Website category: university
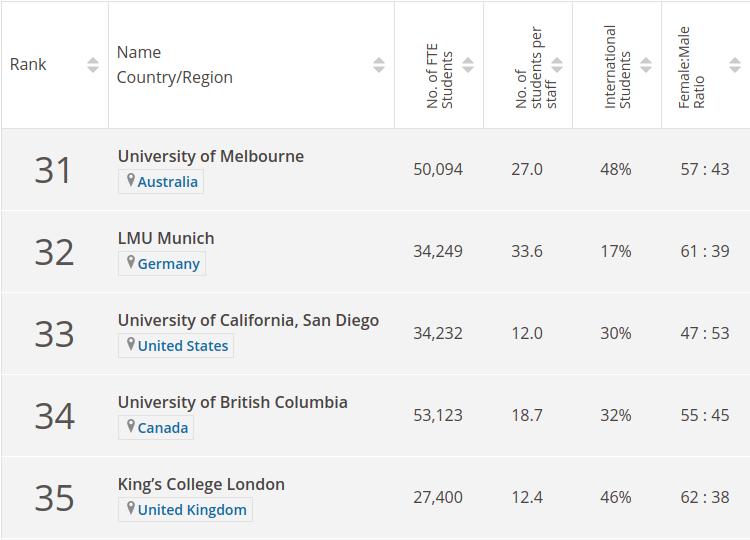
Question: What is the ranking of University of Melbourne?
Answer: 31

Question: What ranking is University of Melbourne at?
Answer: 31

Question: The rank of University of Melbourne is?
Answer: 31

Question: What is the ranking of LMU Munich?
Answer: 32

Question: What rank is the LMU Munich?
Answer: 32

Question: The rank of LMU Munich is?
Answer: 32

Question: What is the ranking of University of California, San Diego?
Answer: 33

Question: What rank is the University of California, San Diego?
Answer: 33

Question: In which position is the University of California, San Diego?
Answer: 33

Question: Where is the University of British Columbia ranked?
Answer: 34

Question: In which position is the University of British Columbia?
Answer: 34

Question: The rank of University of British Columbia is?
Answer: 34

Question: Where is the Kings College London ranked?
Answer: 35

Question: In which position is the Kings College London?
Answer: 35

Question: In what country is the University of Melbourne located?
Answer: Australia

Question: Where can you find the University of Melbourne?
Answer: Australia

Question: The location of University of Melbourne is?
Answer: Australia

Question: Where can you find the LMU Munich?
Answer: Germany

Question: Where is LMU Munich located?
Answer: Germany

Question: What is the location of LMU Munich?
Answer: Germany

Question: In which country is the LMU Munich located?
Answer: Germany

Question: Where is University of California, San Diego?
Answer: United States

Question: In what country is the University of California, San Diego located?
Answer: United States

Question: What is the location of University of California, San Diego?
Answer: United States

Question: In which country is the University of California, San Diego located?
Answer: United States

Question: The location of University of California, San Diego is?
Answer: United States

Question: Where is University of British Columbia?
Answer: Canada

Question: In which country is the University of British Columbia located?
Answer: Canada

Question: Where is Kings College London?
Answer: United Kingdom

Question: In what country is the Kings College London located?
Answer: United Kingdom

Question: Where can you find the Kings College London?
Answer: United Kingdom

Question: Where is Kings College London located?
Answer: United Kingdom

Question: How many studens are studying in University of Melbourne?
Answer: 50,094

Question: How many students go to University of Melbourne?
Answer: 50,094

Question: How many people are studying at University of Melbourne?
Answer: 50,094

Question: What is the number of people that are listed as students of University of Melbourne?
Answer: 50,094

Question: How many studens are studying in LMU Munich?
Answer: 34,249

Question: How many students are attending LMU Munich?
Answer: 34,249

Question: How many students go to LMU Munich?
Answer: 34,249

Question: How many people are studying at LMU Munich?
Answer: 34,249

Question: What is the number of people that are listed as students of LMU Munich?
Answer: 34,249

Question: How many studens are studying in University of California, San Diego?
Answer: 34,232

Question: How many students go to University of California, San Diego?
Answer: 34,232

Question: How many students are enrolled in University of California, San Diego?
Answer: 34,232

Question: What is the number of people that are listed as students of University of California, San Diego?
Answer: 34,232

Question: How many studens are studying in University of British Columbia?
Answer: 53,123

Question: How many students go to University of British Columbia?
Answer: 53,123

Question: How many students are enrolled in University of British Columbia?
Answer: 53,123

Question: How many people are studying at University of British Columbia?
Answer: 53,123

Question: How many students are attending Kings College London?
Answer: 27,400

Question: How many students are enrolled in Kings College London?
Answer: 27,400

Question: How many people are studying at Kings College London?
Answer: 27,400

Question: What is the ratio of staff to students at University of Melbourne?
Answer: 27.0

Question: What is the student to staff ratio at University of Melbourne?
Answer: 27.0

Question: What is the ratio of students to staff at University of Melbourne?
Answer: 27.0

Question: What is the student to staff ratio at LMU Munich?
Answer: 33.6

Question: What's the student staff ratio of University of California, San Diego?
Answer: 12.0

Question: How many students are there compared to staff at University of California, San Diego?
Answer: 12.0

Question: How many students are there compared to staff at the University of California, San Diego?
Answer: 12.0

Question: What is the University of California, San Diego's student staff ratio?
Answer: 12.0

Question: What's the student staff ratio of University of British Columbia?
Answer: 18.7

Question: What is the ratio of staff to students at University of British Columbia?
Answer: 18.7

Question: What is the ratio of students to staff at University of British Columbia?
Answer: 18.7

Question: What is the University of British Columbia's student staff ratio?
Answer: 18.7